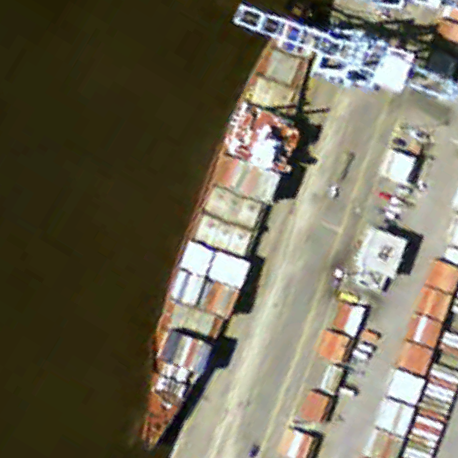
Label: Container_ship